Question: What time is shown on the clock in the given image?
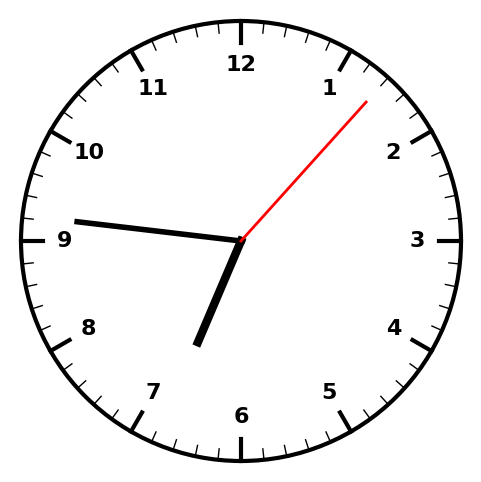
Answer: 06:46:07